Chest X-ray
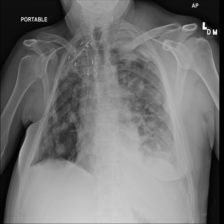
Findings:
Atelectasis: negative
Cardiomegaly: negative
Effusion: positive
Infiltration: positive
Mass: negative
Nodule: positive
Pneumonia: negative
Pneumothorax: negative
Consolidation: negative
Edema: negative
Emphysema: negative
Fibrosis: negative
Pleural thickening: negative
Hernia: negative